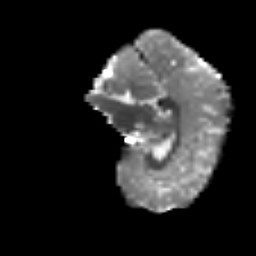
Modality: T2w
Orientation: sagittal
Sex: female
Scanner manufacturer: siemens
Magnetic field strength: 3 T
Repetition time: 5 s
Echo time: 0.071 s